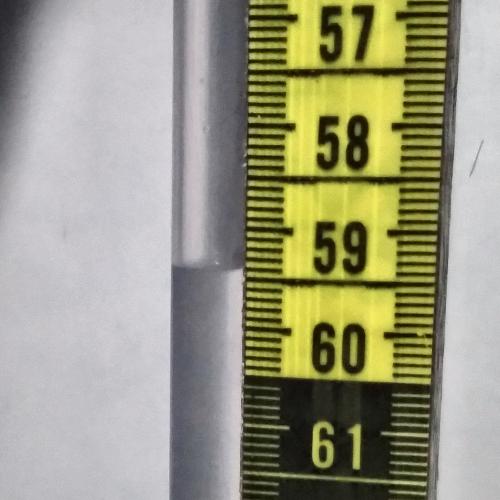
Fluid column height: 59.4 cm